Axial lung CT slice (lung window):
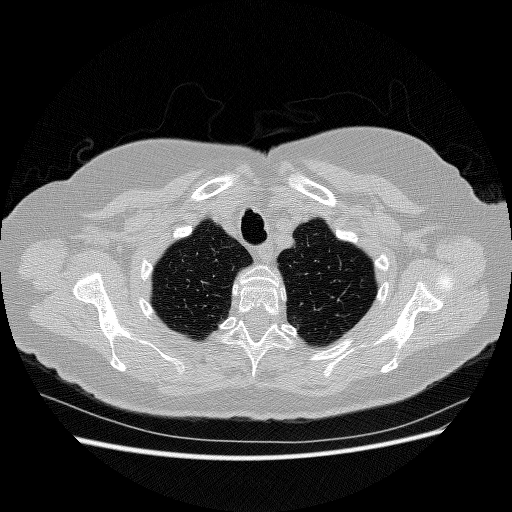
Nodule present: no